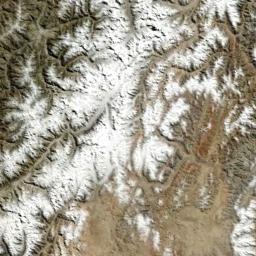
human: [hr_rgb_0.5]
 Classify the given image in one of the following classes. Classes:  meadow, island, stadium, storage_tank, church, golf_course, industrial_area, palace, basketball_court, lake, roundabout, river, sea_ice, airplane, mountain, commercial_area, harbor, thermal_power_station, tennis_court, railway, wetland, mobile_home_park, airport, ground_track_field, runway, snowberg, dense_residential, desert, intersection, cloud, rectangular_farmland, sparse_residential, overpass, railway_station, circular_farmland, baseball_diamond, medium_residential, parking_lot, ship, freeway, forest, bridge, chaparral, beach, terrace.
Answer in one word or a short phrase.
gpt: snowberg